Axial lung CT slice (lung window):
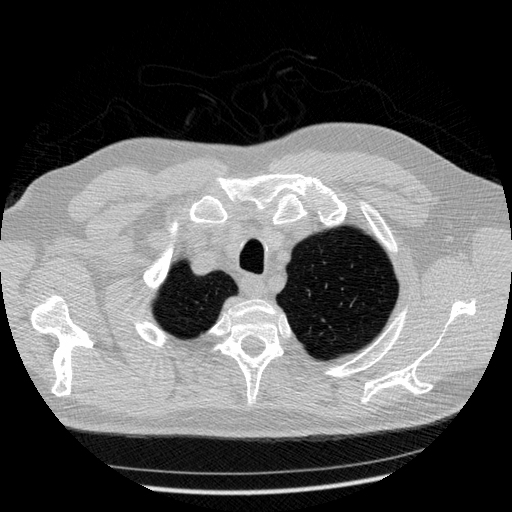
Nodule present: no